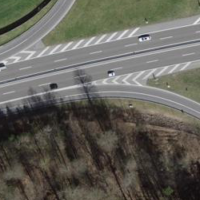
EUNIS habitat code: 57
Species observed at this site:
Milvus milvus